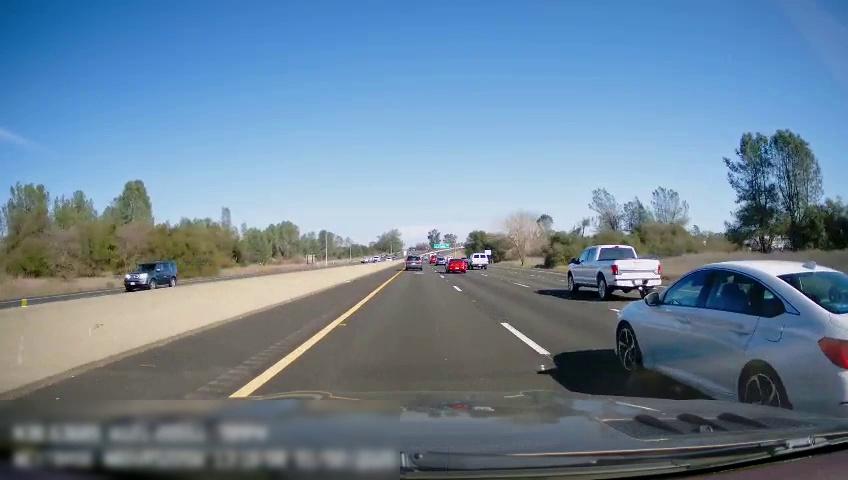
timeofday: Day
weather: Sunny
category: Drivable Space
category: Drivable Space
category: Vehicles | SUV
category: Vehicles | Van
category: Vehicles | Truck
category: Vehicles | Car
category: Vehicles | Car
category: Vehicles | SUV
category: Lanes | Current Lane
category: Lanes | Current Lane
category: Lanes | Current Lane
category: Lanes | Alternate Lane
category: Lanes | Alternate Lane